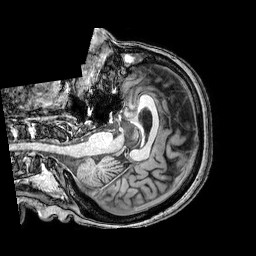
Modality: T1w
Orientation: axial
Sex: female
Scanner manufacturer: philips
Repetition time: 0.008142 s
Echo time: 0.00375 s